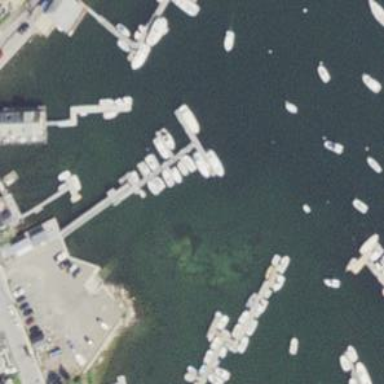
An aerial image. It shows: Man-made pier.